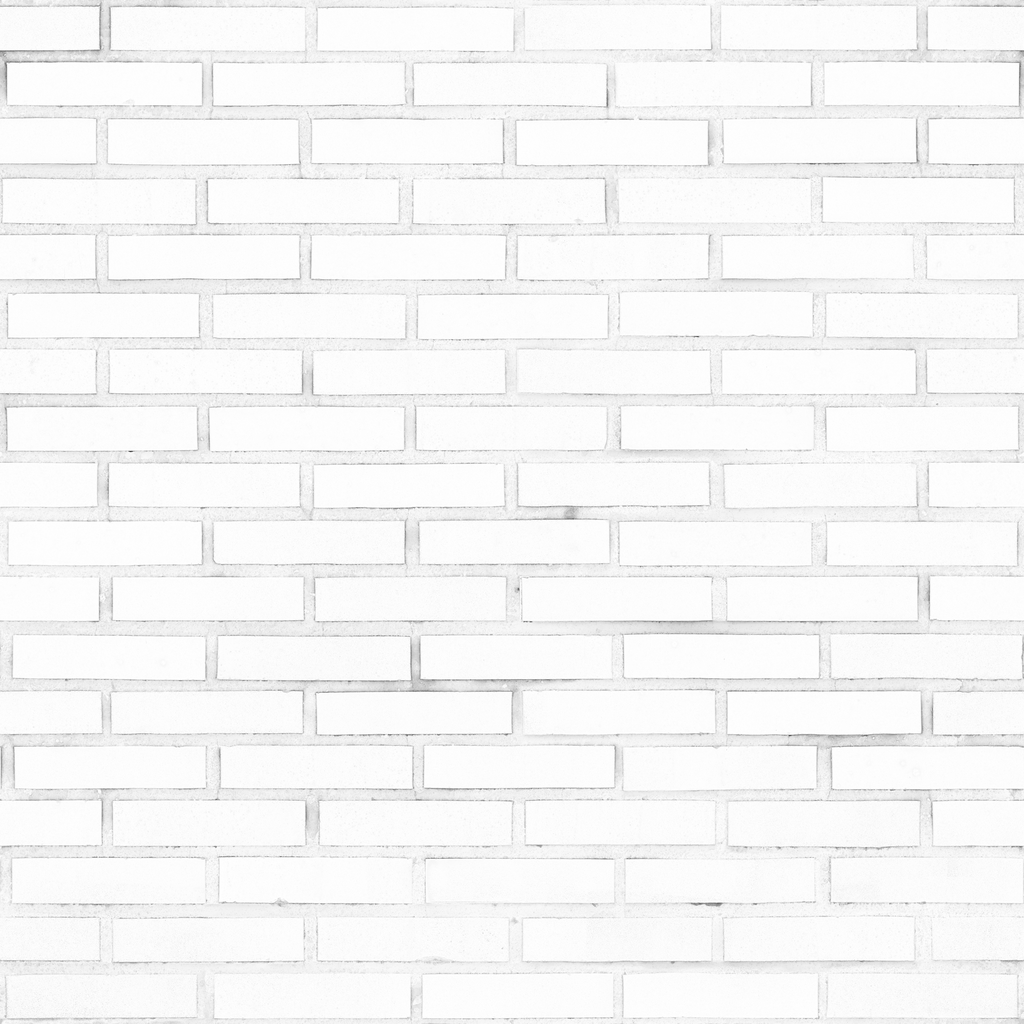
Texture map type: AmbientOcclusion